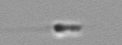
Label: flagellate_morphotype3